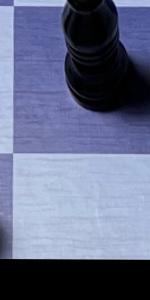
Label: Empty